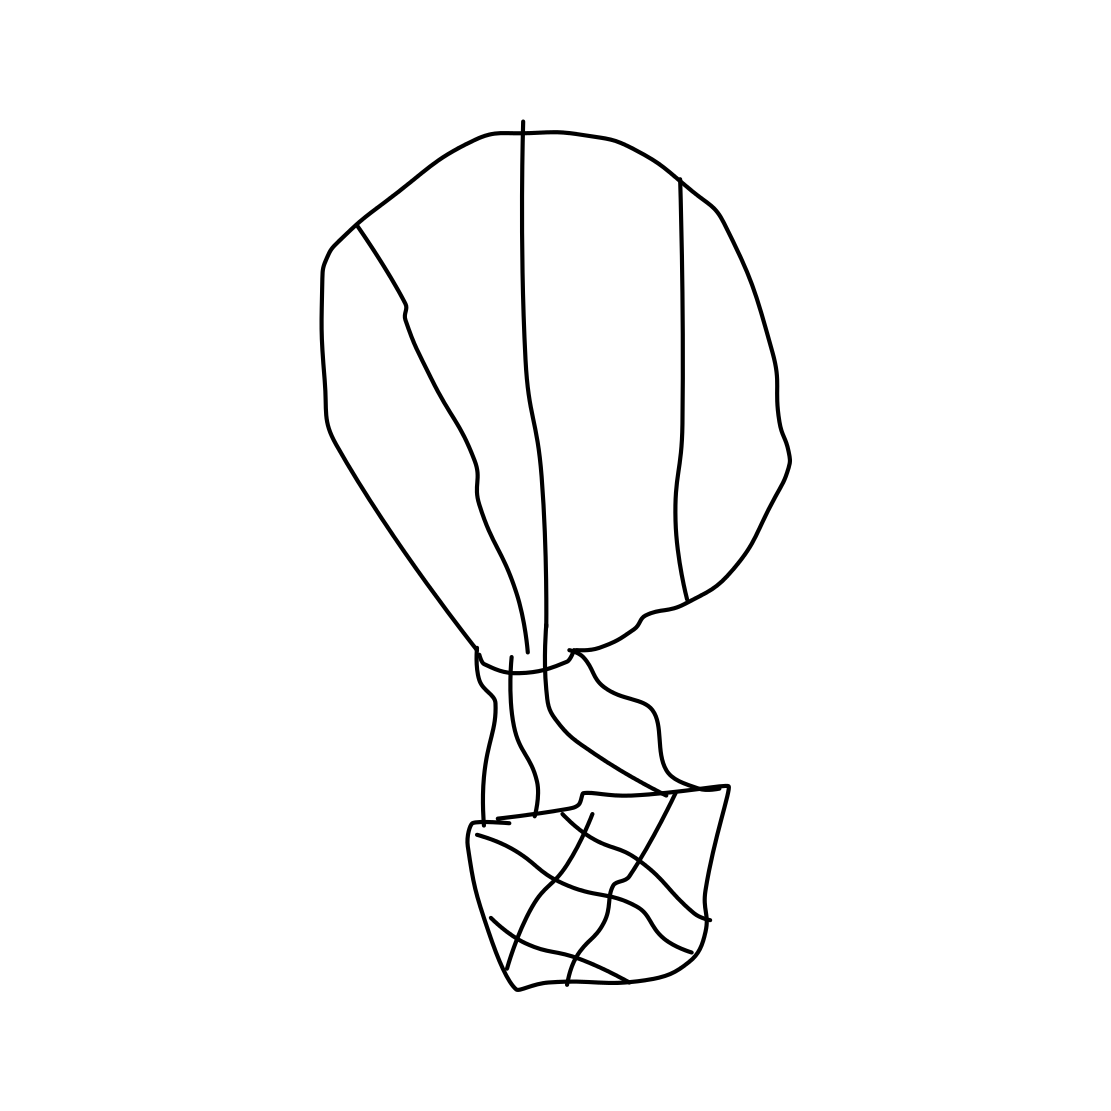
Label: hot air balloon